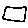
Label: square